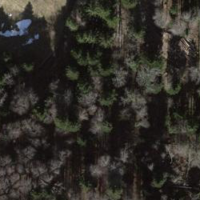
EUNIS habitat code: 44
Species observed at this site:
Caltha palustris
Geum rivale